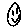
Label: smiley face